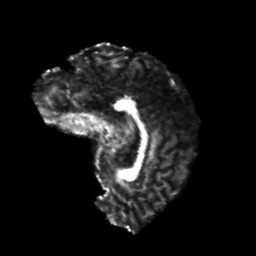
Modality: FA
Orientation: sagittal
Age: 20
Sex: female
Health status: healthy
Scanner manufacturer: philips
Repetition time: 7.393 s
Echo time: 0.08599 s